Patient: sex F, age 48
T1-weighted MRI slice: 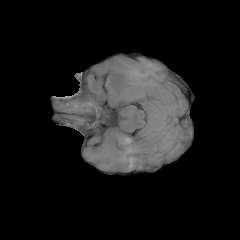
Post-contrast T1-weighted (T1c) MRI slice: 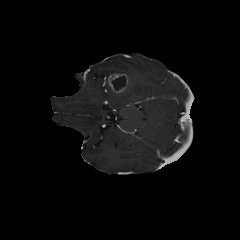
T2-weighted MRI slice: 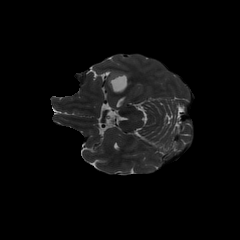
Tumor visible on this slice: yes
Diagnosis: Glioblastoma, IDH-wildtype
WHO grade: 4